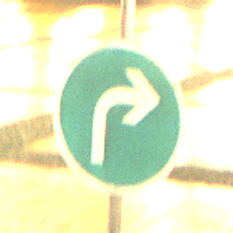
Verkehrszeichen: VorgeschriebeneFahrtrichtungRechts
Umgebung: Outdoor, Urban
Tageszeit: Night
Wetter: Overcast
Licht: Artificial
Jahreszeit: NotSpecified
Kontrast: MediumContrast